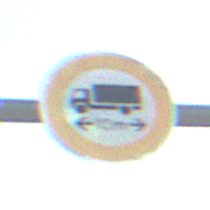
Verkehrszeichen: TatsaechlicheLaenge
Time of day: MorningAfternoon
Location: Outdoor (Special)
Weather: Clear
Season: NotSpecified
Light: Natural